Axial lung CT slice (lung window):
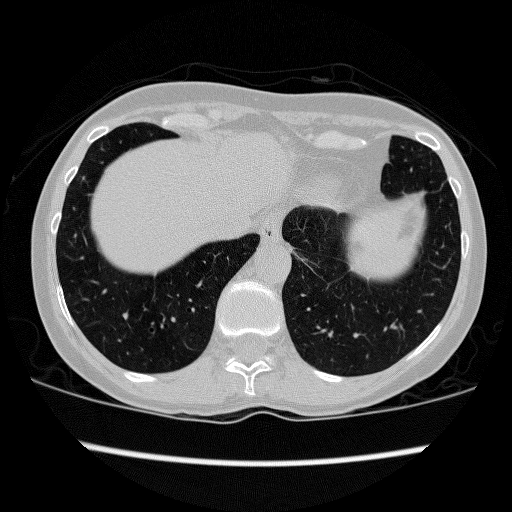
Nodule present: no